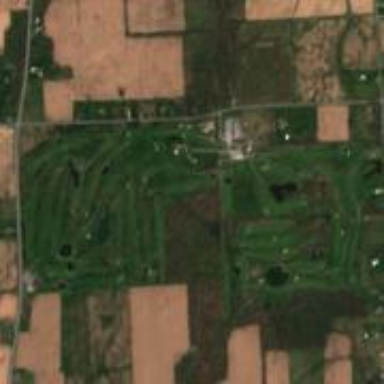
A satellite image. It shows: Golf course surrounded by greenery.